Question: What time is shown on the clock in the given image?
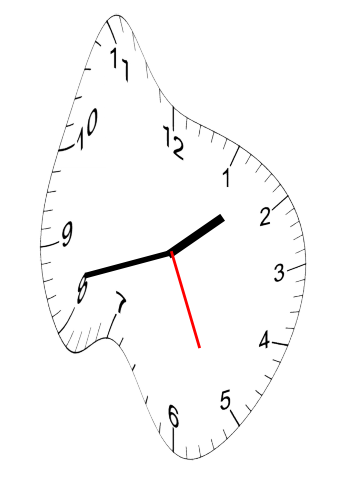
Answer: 01:42:26